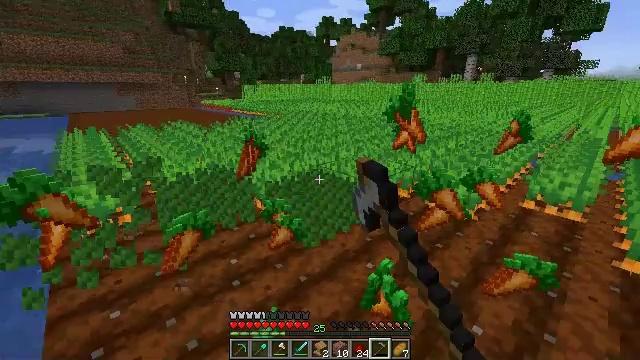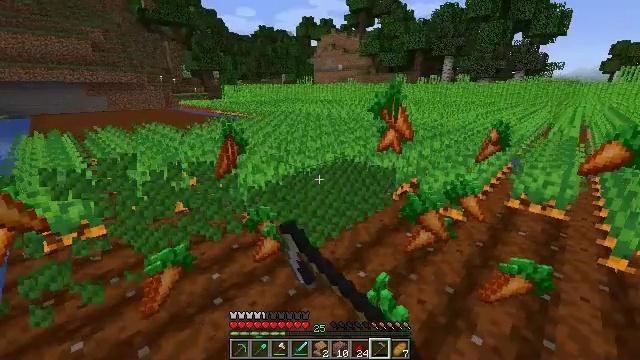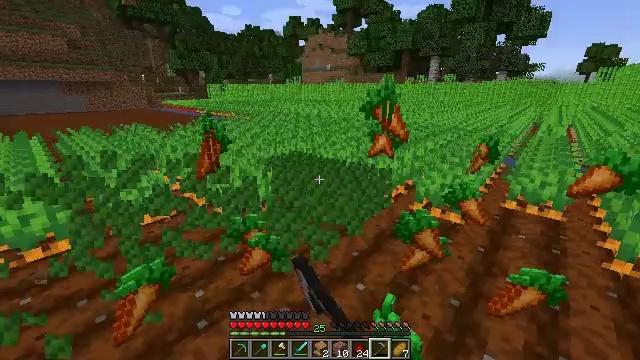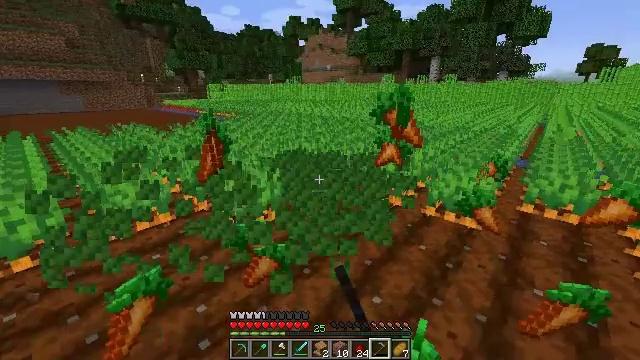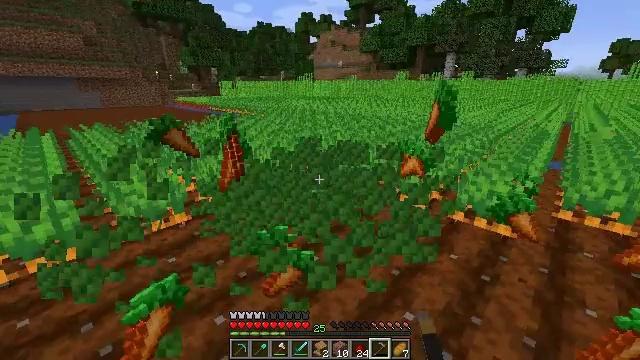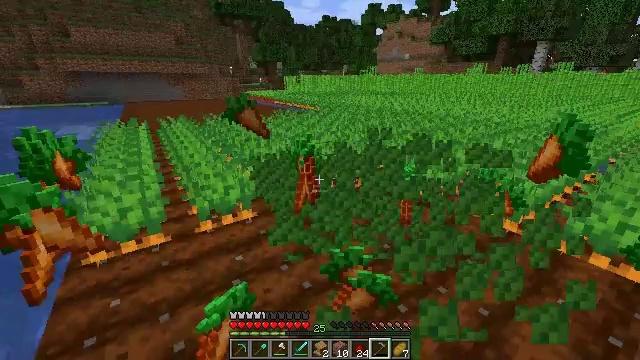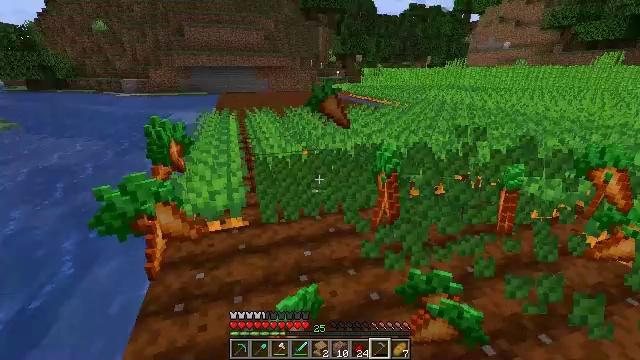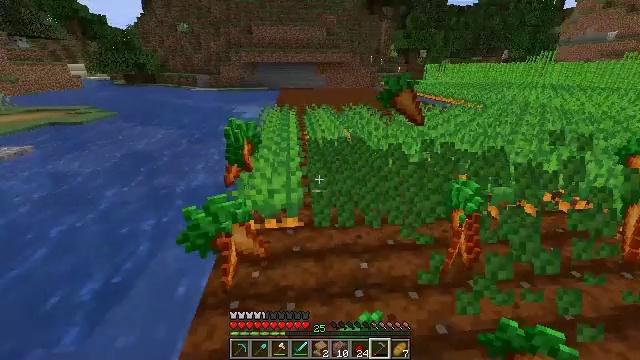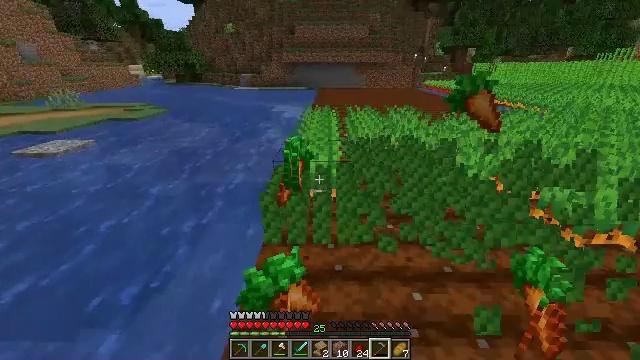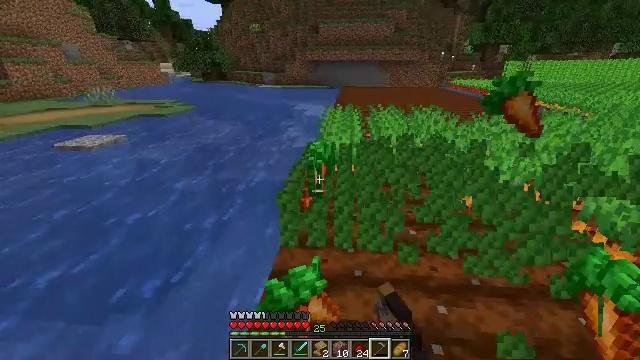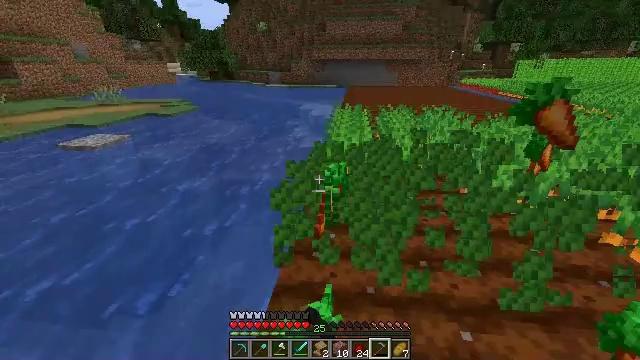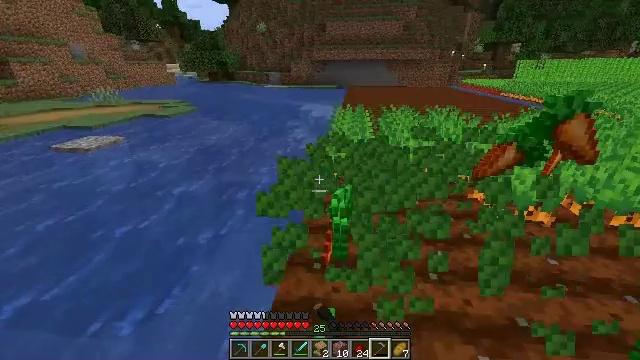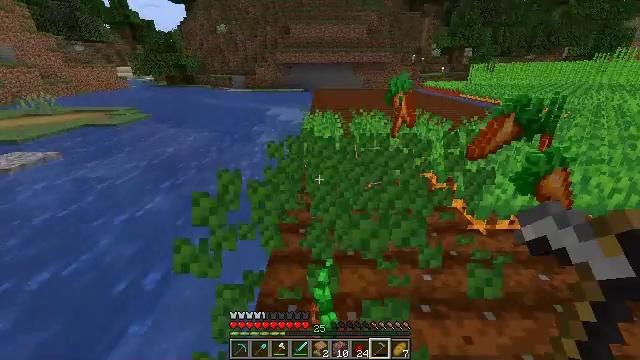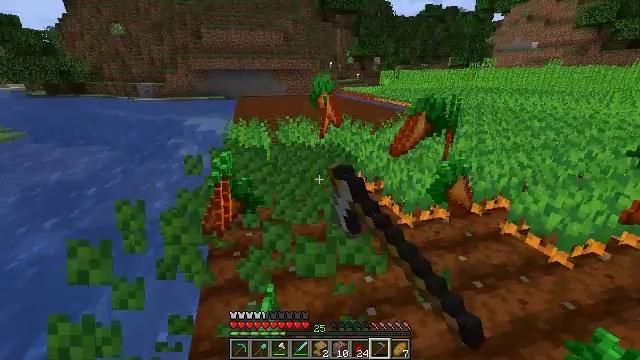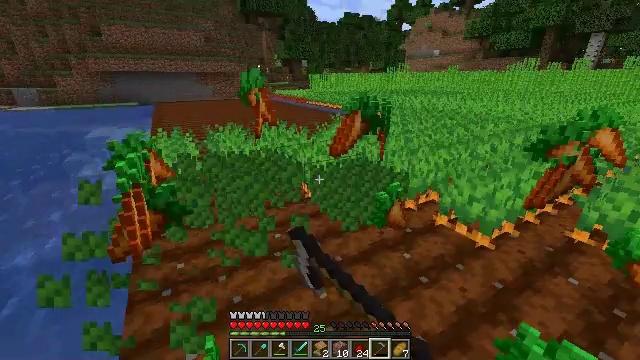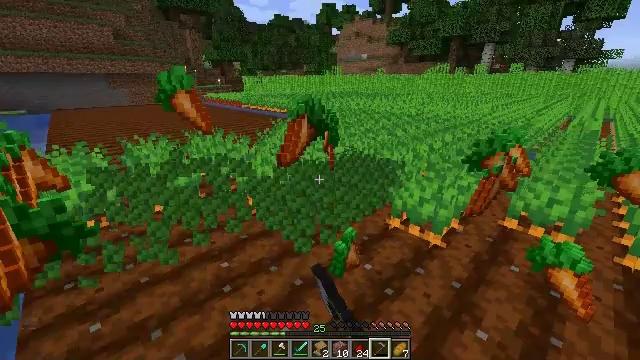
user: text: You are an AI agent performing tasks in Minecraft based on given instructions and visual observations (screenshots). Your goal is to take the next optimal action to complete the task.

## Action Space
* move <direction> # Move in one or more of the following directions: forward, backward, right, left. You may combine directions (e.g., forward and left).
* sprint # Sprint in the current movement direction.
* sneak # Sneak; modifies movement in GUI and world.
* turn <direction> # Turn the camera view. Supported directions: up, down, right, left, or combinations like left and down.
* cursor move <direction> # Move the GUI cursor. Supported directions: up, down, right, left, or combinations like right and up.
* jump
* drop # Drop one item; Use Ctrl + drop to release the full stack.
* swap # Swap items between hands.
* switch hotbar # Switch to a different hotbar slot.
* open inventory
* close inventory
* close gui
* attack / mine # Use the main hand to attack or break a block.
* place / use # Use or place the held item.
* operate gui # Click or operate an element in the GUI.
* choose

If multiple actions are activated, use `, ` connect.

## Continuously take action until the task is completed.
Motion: motion action
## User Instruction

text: Collect carrots by breaking the crop.
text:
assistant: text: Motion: move forward, turn right, attack / mine
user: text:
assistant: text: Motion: move forward and move left, turn right, attack / mine
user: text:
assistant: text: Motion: move forward and move left, attack / mine
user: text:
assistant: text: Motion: move forward and move left, turn left, attack / mine
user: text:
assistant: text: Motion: move forward and move left, turn left and down, attack / mine
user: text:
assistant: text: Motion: move forward and move left, turn left and down, attack / mine
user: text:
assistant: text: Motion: move forward and move left, turn left, attack / mine
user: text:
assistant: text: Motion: move forward, turn left, attack / mine
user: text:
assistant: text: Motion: move forward, turn left, attack / mine
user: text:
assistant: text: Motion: move forward, turn left, attack / mine
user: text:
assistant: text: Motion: move forward, attack / mine
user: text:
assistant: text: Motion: move forward, turn right, attack / mine
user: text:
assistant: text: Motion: move forward, turn right and up, attack / mine
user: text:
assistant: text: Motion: move forward, turn right, attack / mine
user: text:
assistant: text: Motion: move forward and move left, turn right, attack / mine
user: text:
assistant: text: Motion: move forward and move left, turn right, attack / mine
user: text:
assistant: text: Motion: move forward and move left, attack / mine
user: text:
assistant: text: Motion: move forward and move left, turn left, attack / mine
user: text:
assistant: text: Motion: move forward and move left, turn left and down, attack / mine
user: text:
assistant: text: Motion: move forward and move left, turn left and down, attack / mine
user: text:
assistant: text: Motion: move forward and move left, turn left and down, attack / mine
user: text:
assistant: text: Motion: move forward and move left, turn left, attack / mine
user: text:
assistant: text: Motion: move forward, attack / mine
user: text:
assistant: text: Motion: move forward, attack / mine
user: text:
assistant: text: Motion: move forward, turn right and up, attack / mine
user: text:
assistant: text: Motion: move forward, turn right and up, attack / mine
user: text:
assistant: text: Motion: move forward, turn right and up, attack / mine
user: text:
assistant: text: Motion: move forward and move left, turn right, attack / mine
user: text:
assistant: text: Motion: move forward and move left, turn right, attack / mine
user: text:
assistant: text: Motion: move forward and move left, attack / mine